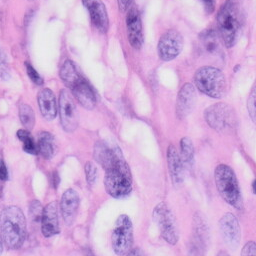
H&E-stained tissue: Skin